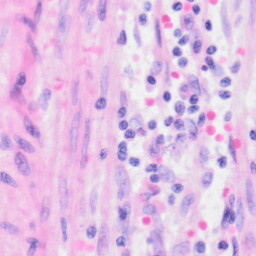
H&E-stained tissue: Kidney